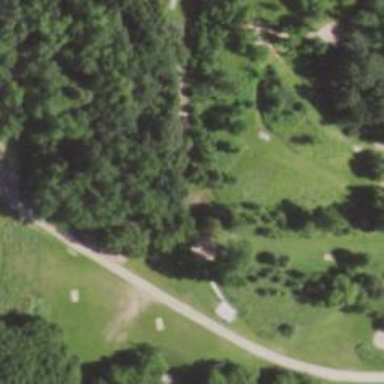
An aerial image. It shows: Disc golf basket.